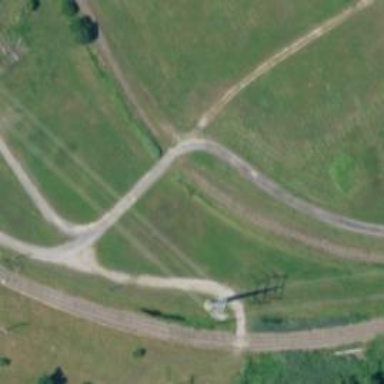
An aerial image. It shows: Railway spur service.